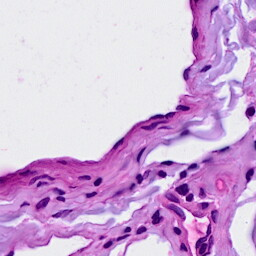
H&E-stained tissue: Breast